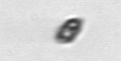
Label: nanoplankton_mix